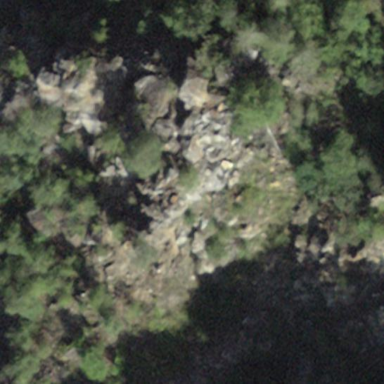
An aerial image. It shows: Landscape of bare rock.